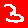
Digit: 3